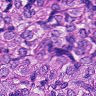
Metastatic tissue present: yes